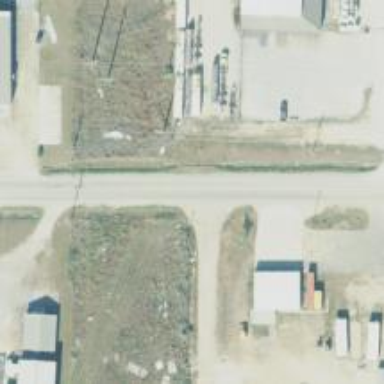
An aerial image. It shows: Power pole.